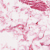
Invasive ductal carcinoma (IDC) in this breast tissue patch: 0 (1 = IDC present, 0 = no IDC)